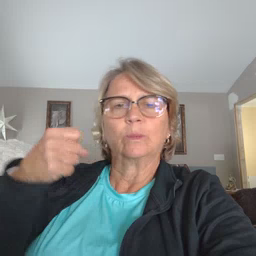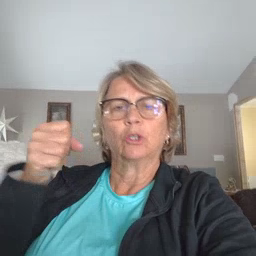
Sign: refrigerator